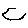
Label: hexagon